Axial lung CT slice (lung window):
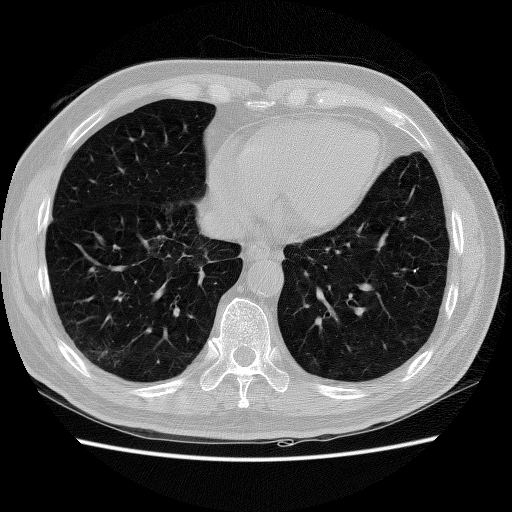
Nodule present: no